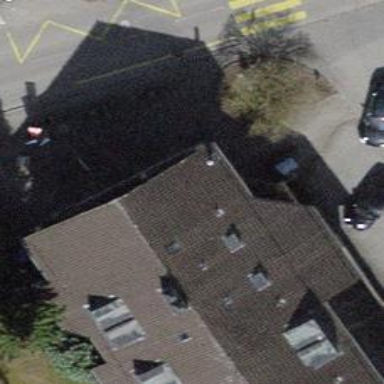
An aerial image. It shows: Post box is visible.